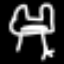
Label: frog